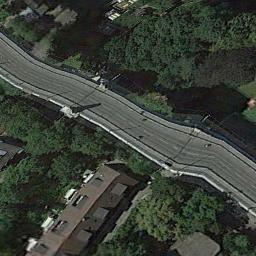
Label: freeway